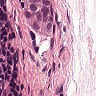
Metastatic tissue present: yes